Question: In my CR report i wanted to draw a Table so i used : .
But some of my fields contains a lot of information, so i had to change the propriety of certain field to , now the fields can wrap to Multi lines, .

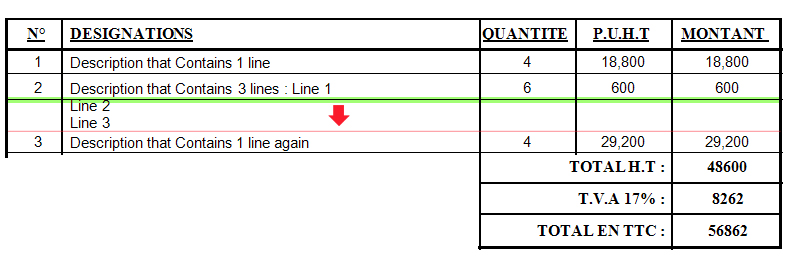
Answer: i finally found the answer :
The Line needs to be placed in a .
You need to , one that contains the Field and the other under contains the Line, this way doesn't matter how big is the upper one (The one containing the Text) the Section containing the line will always remain under.